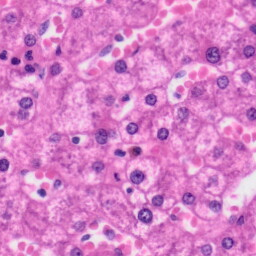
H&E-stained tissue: Liver